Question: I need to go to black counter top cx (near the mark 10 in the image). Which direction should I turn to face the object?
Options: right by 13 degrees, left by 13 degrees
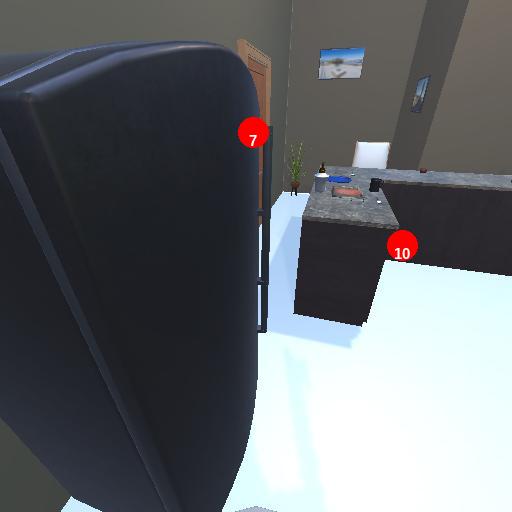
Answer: right by 13 degrees